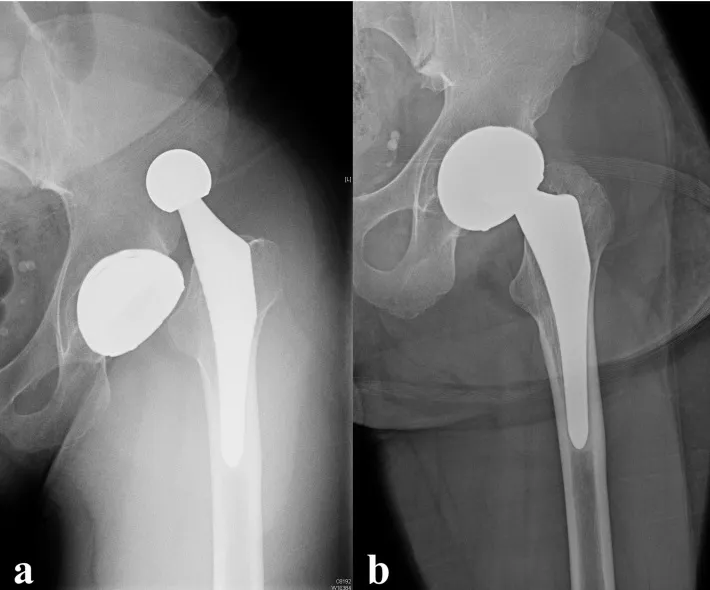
X-rays fromprevious recent hospitalization.
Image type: radiology (x_ray)